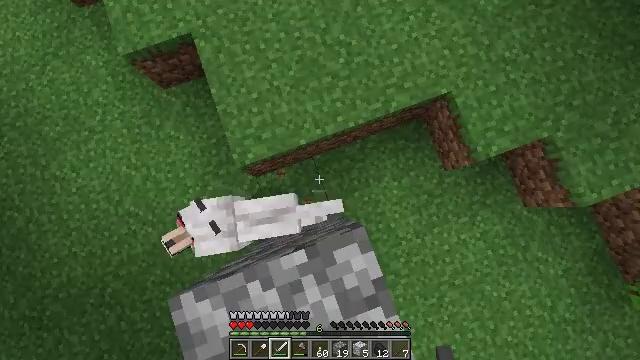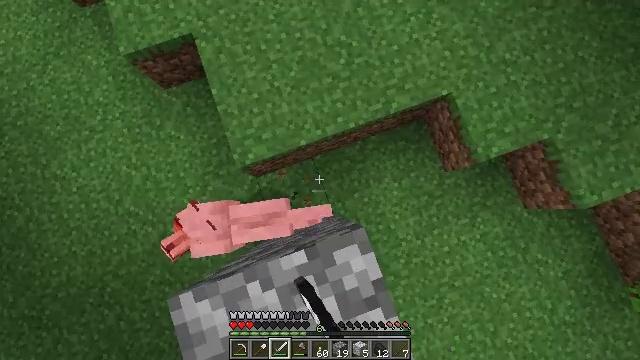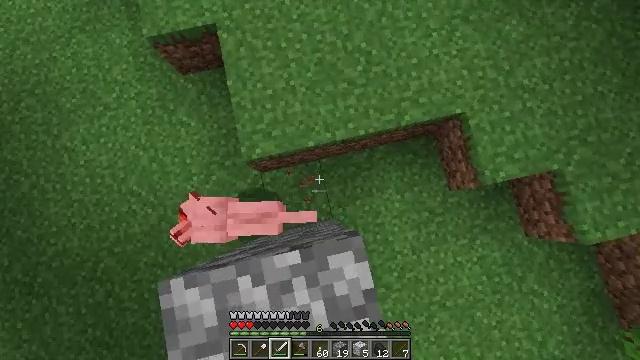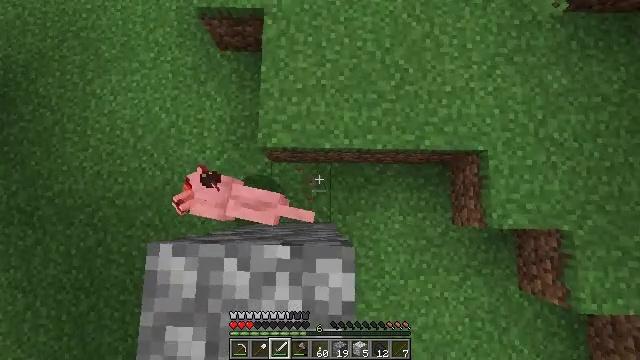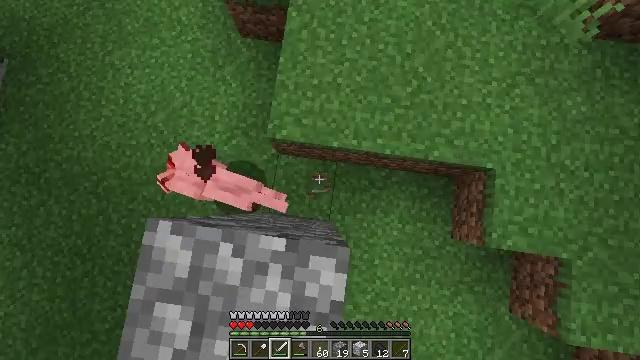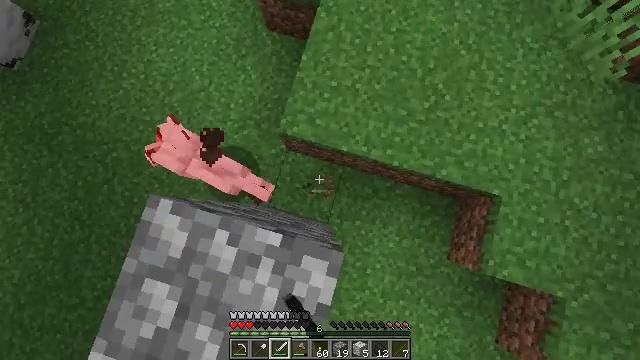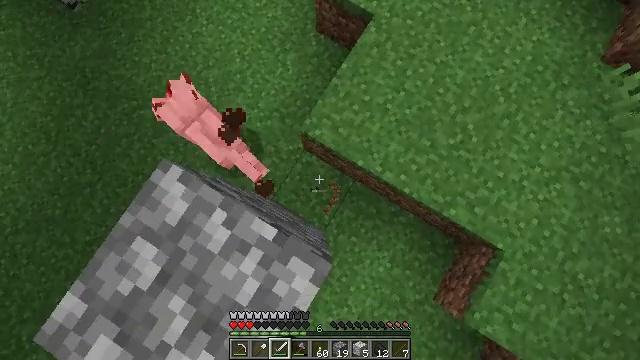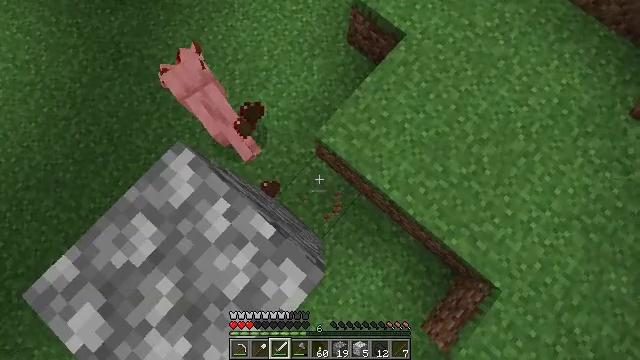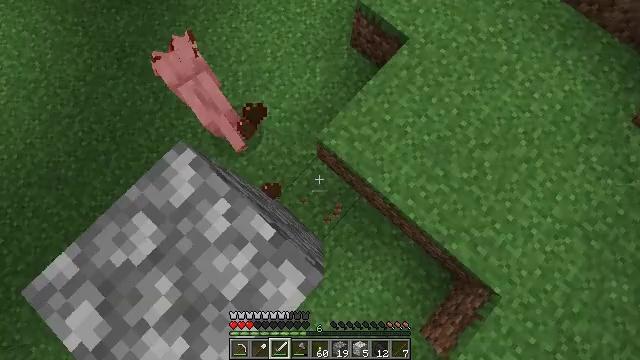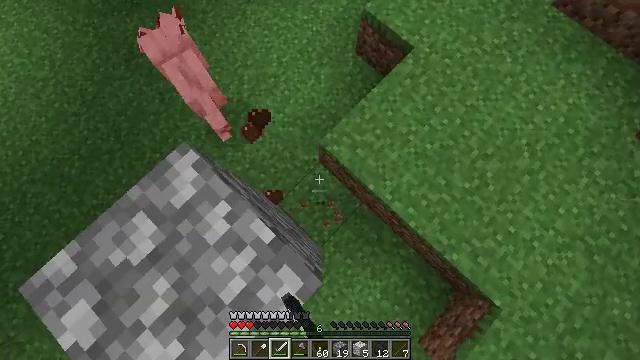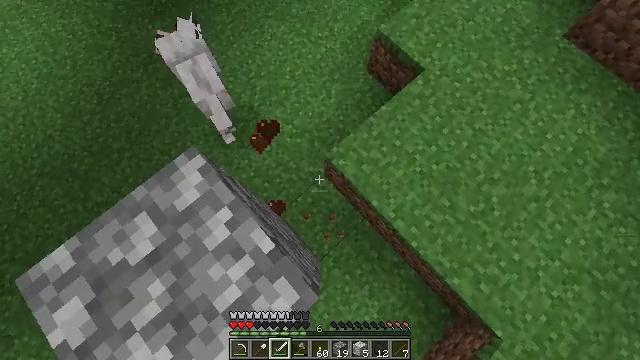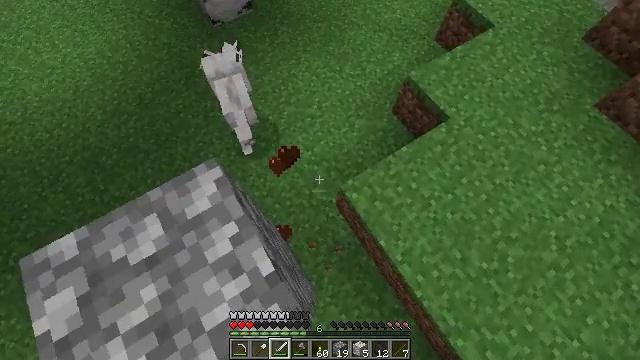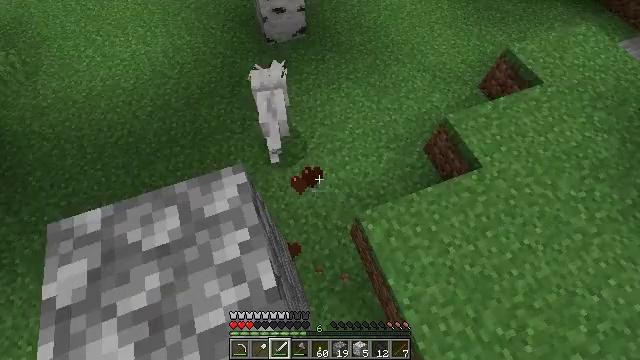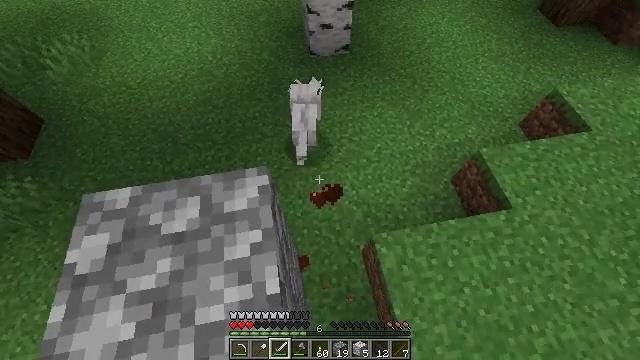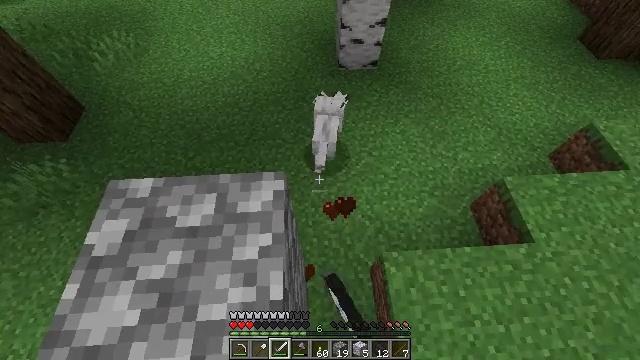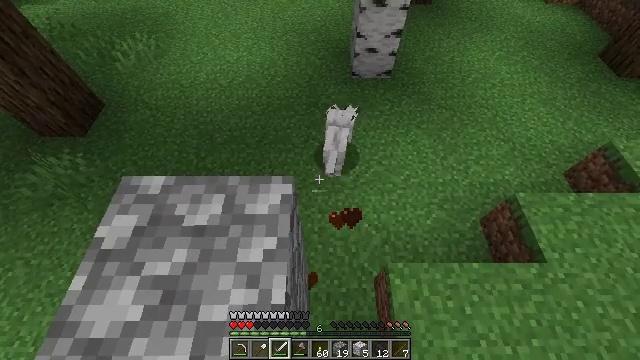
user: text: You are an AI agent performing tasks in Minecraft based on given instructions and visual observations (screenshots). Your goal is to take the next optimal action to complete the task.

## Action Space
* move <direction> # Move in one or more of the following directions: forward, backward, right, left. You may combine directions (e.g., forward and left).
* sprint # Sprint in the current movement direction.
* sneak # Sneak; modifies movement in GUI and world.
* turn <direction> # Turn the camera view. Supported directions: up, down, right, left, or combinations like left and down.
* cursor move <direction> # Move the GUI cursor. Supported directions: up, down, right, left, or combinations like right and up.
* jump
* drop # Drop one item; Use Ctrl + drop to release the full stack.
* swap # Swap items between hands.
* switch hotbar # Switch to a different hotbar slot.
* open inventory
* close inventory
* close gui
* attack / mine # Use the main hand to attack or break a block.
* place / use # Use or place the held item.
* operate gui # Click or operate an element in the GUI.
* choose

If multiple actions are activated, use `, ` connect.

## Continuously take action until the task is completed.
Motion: motion action
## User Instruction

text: Hunt a wolf.
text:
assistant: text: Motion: sneak, attack / mine
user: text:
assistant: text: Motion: sneak, turn left, attack / mine
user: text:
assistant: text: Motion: sneak, turn left
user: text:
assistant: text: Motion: sneak, turn left, attack / mine
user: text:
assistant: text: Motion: sneak, turn left, attack / mine
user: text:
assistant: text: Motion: sneak, turn left and up, attack / mine
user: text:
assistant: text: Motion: sneak, turn left and up
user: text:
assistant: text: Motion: sneak, turn left, attack / mine
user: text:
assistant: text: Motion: sneak, turn left and up, attack / mine
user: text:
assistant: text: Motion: sneak, turn left and up
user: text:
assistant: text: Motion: sneak, turn left and up
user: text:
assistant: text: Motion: sneak, turn left and up
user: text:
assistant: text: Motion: sneak, turn left and up, attack / mine
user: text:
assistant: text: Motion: sneak, turn left and up, attack / mine
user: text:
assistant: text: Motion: sneak, turn left and up, attack / mine
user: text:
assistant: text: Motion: sneak, attack / mine
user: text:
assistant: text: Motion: sneak, attack / mine
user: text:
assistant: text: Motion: sneak
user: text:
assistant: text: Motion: sneak
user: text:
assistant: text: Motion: sneak
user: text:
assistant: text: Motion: sneak, turn right
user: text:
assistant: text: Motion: sneak, turn right
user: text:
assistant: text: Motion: sneak
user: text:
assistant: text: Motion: sneak
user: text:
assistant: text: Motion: sneak
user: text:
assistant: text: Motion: sneak
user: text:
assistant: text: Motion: sneak
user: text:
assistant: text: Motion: sneak
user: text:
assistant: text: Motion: sneak
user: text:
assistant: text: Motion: sneak